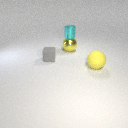
large yellow metal sphere below small cyan metal cylinder